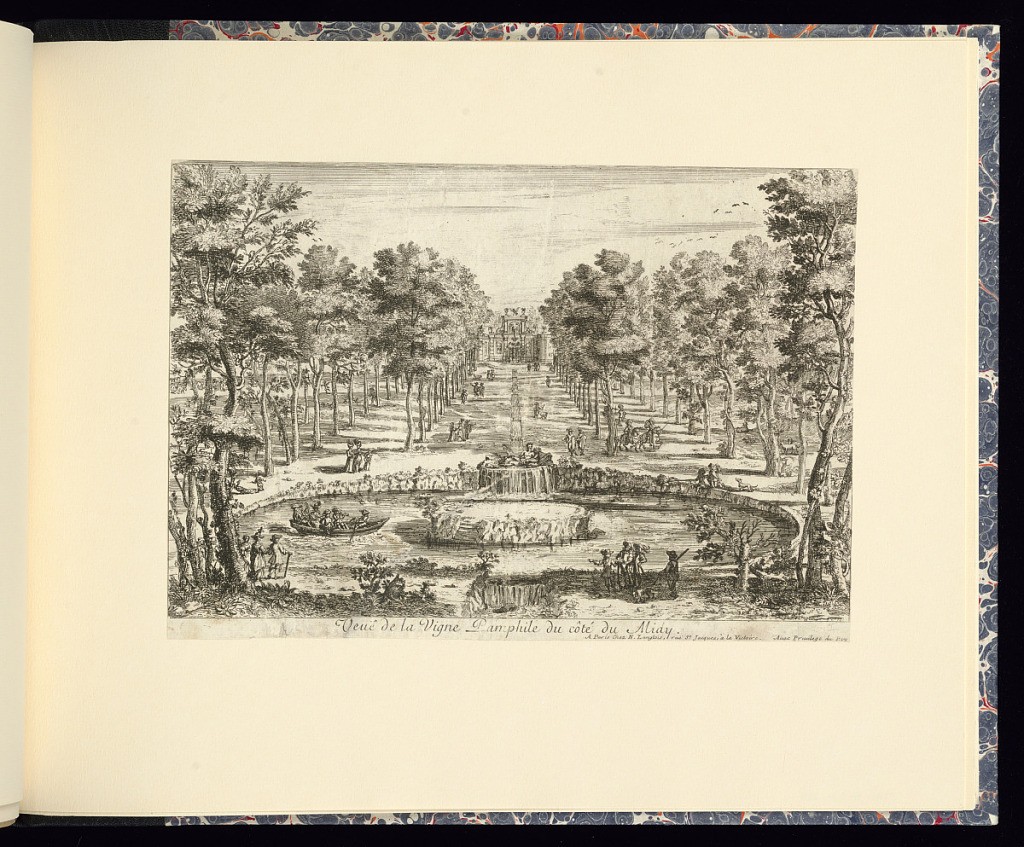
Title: Veuë de la Vigne Pamphile du côté du Midy
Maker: Franz Ertinger, German, 1640 – 1710
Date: late 17th century
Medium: Etching on laid paper
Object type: Print
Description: View of a basin in the foreground with a long cascading fountain framed by rows of trees. The small rowboat with musicians in the basin with a rockwork island and sculpture. In the background there is a large fountain with a temple façade. Figures and horseman throughout the grounds. The plate is titled and signed.